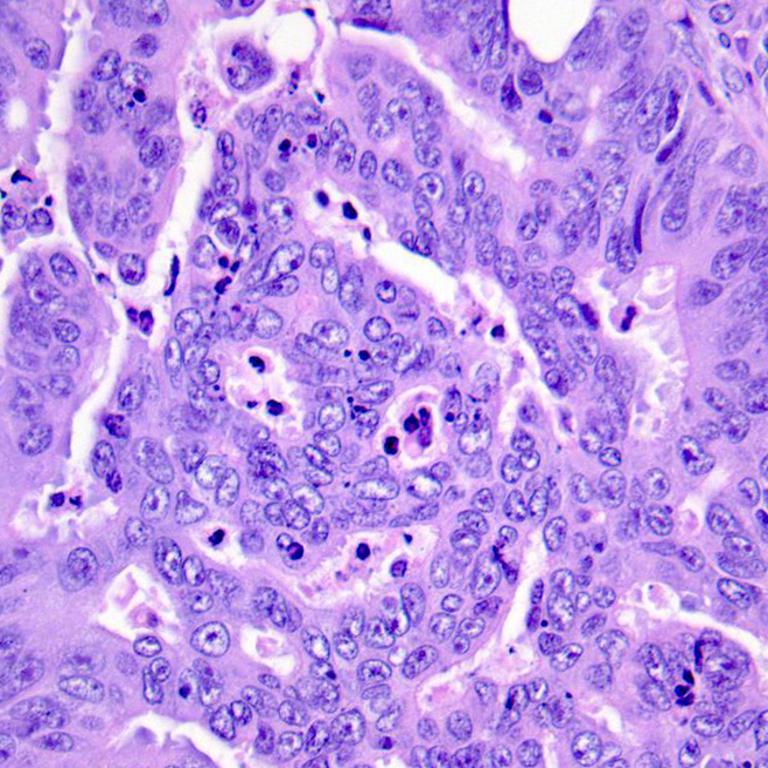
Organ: colon
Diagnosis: adenocarcinomas